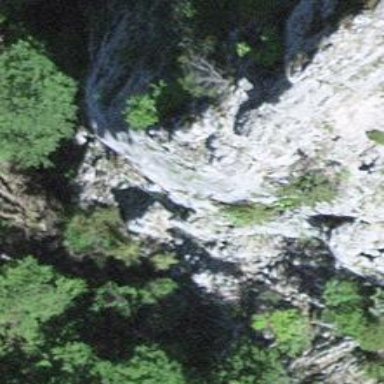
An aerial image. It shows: Cliff in nature.